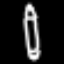
Label: pencil